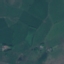
Land use / land cover class: Pasture